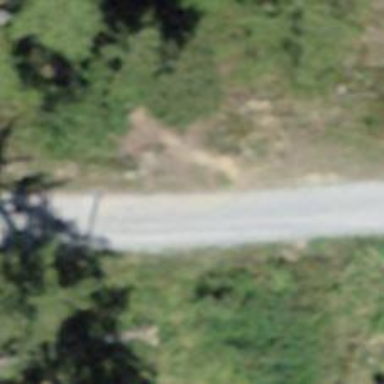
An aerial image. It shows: Downhill track with grade2 surface.